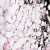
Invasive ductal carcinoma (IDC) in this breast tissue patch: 0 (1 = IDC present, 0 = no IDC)